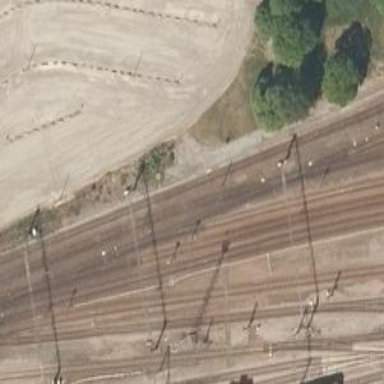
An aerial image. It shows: Railway track with continuous electrified contact lines.